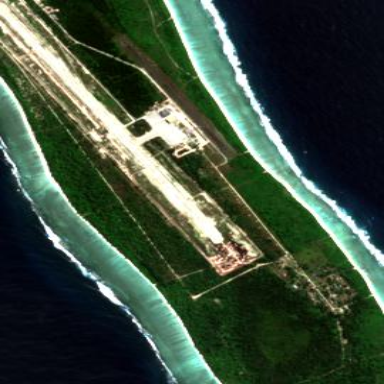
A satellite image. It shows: Military airfield located within larger aerodrome area.